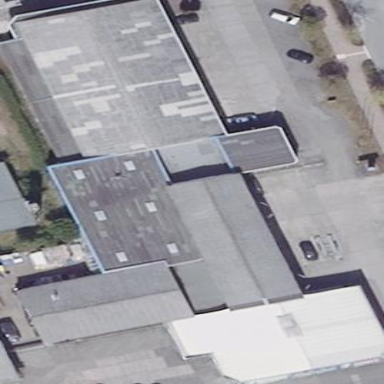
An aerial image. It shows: Building housing car repair shop.